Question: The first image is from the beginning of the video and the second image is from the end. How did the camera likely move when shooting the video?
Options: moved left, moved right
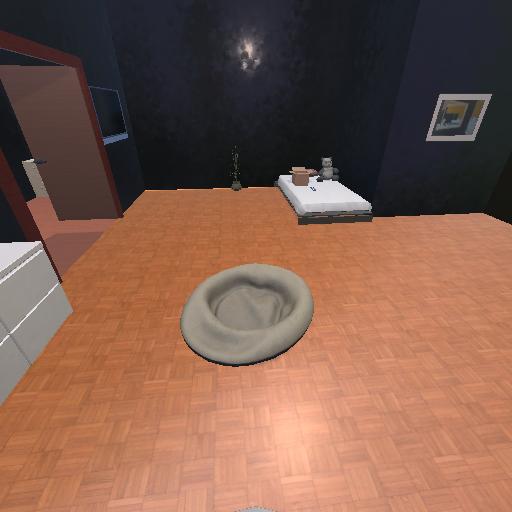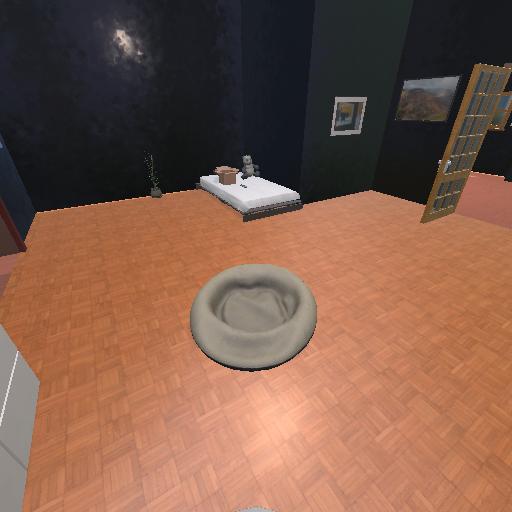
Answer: moved left